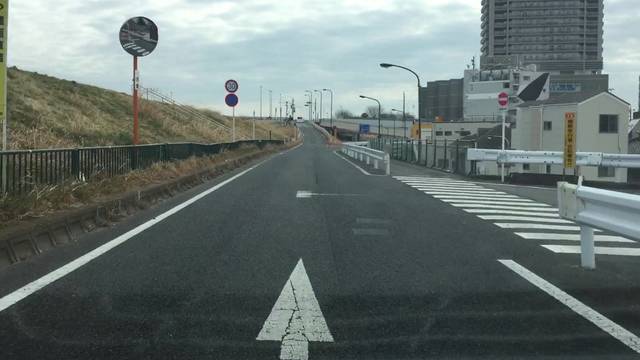
Region: Japan
Coordinates: 35.757, 139.8